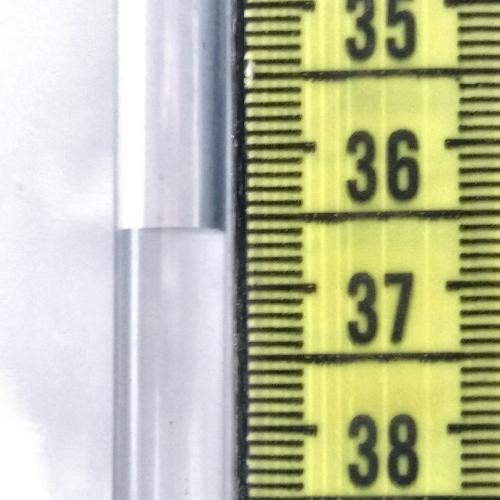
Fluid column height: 36.6 cm